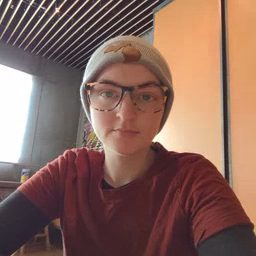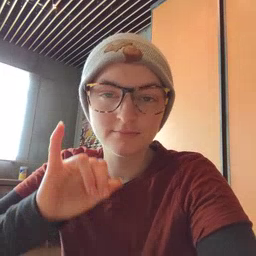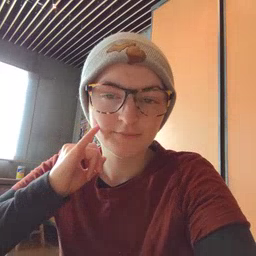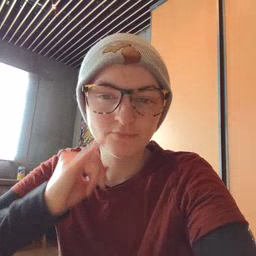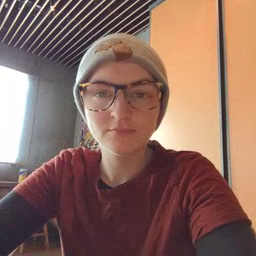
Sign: if